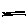
Label: line